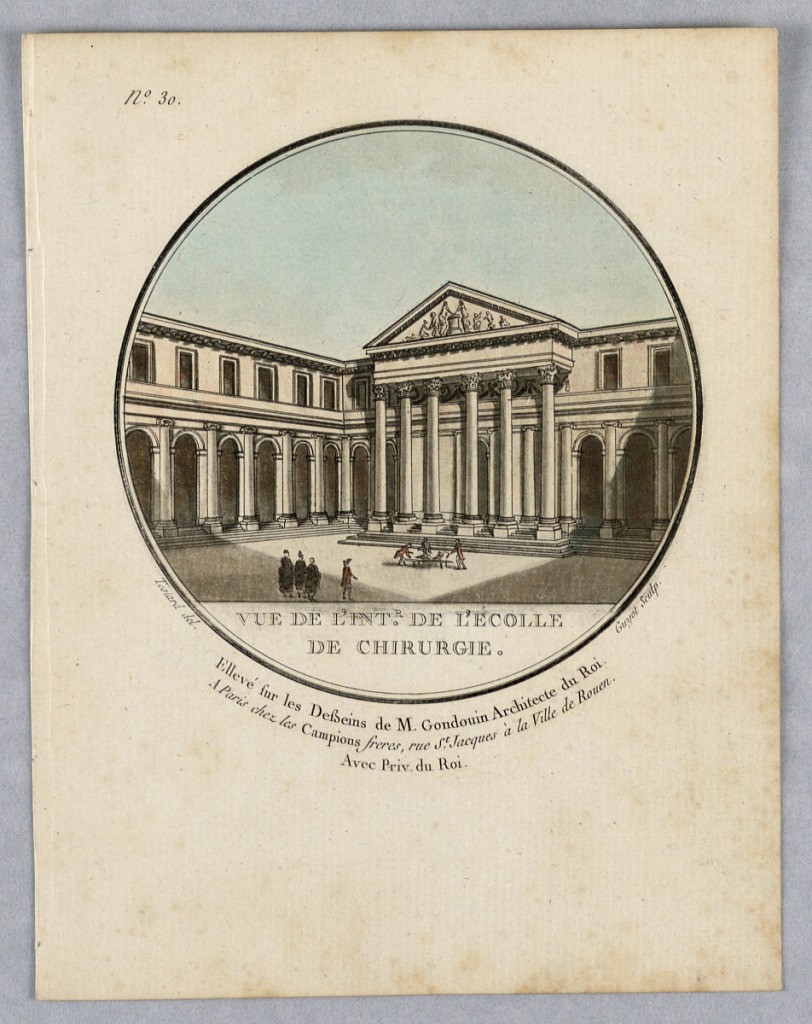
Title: Interior of the School of Chemistry, Plate 30 of Vues Pittoresques de Principaux édifices de Paris
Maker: Jean Testard, French, b. ca. 1740
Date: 1792
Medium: Engraving, brush and watercolor on paper
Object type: Print
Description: View of one end of a classical courtyard; a few people in it. Title, artists' and publisher's (and architect's) names below.